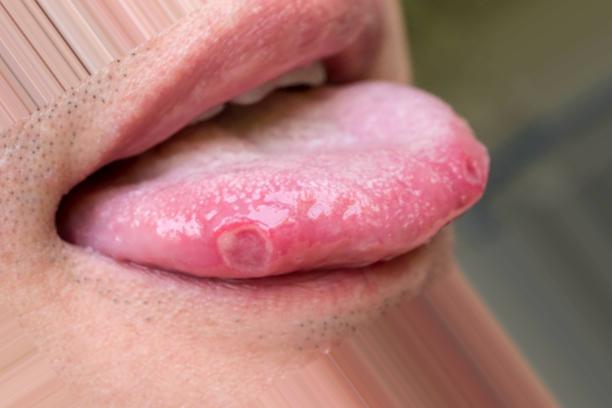
Condition: Mouth Ulcer